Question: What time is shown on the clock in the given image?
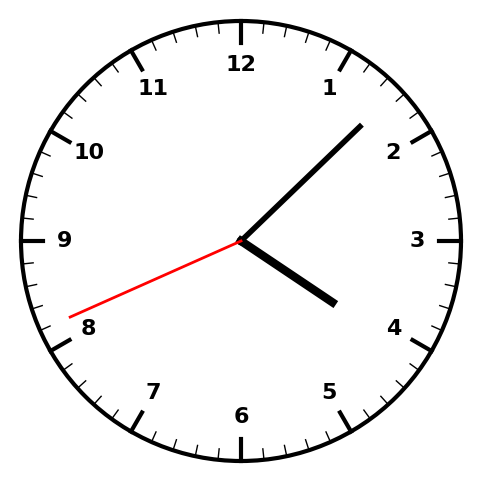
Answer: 04:07:41